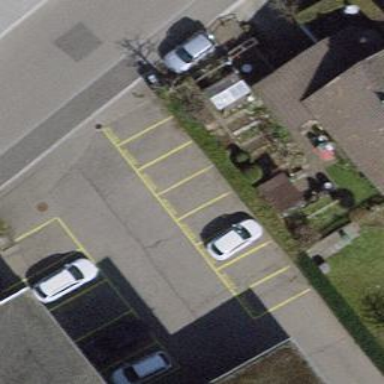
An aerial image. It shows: Parking area with surface.